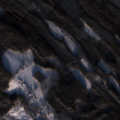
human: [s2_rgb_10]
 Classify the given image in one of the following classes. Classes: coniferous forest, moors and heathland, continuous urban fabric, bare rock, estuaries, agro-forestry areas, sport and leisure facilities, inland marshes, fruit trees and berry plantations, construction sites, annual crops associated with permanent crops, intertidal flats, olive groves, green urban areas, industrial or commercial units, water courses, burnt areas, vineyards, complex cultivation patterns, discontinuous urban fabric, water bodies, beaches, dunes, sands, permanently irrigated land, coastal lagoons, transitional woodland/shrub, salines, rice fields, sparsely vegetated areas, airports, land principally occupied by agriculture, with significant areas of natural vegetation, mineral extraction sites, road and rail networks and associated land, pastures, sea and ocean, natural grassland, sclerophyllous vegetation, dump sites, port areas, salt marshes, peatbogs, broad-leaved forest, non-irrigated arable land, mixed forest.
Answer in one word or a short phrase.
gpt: coniferous forest, mixed forest